Question: I am unable to adjust the autosizing INSIDE the box. How do I adjust or do I have to recreate the view...?

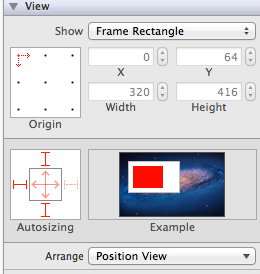
Answer: The autosizing behavior is how a view's size and position changes relative to it's parent when it's parent changes. So to adjust inside the box, you'd be adjusting subviews.
Are you saying that view has subviews and you want to adjust their autosizing? You can just select the subviews and adjust them.